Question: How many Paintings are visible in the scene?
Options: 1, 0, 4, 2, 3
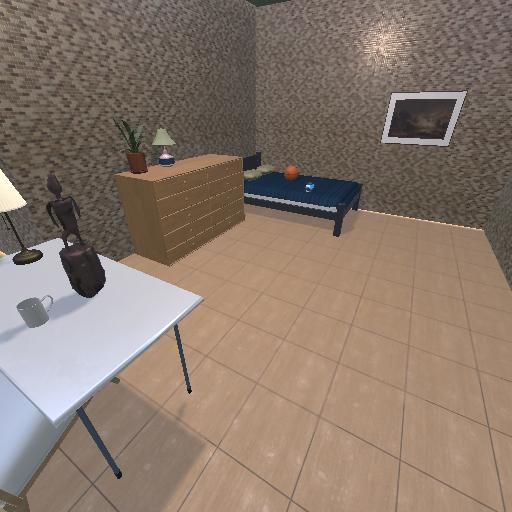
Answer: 1